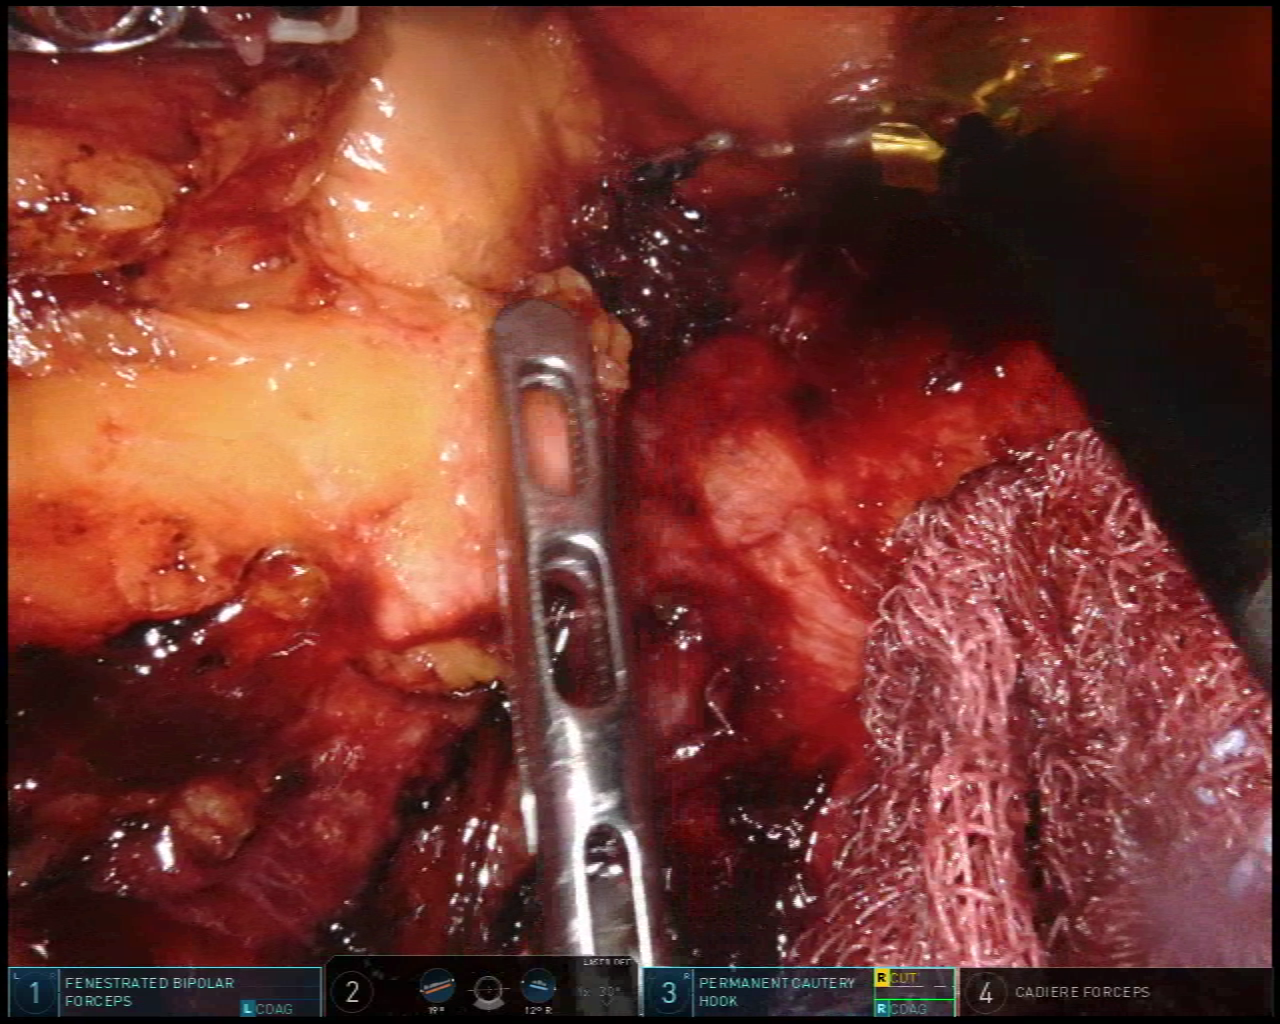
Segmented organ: pancreas
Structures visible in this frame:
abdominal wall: no
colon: no
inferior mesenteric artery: no
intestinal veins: no
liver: no
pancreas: yes
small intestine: no
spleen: no
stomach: no
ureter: no
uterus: no
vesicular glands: no